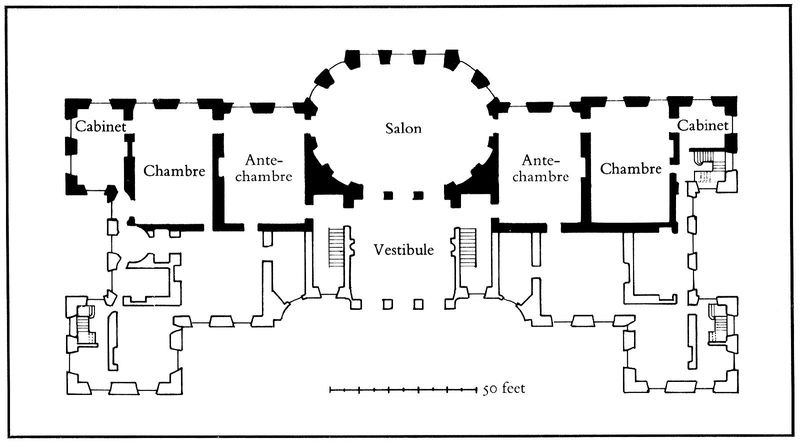
Titel: Vaux-le-Vicomte, Grundriss
Künstler: Jean-Baptiste Berthier
Schlagwörter: frankreich, skizze, zeichnung, zimmer, haus, schloss, architektur, barock, rokoko, treppe, salon, schema, risalit, residenz, grundriss, maßstab, versailles, chambre, zimmerfolge, vestibule, cabinet, maison, maison de plaisance, feet, 50, antechambre, raumschema